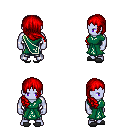
a pixel art fantasy rpg character, male body template, dark elf, purple skin, sash dress, metal pants, red right-swept hairstyle, gray slippers, four views (front, back, left, right), 2x2 character sprite sheet, small pixel art, hard edges, no anti-aliasing